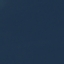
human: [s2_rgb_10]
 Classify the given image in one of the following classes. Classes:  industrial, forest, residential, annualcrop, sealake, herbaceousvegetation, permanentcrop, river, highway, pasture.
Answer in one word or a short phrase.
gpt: SeaLake